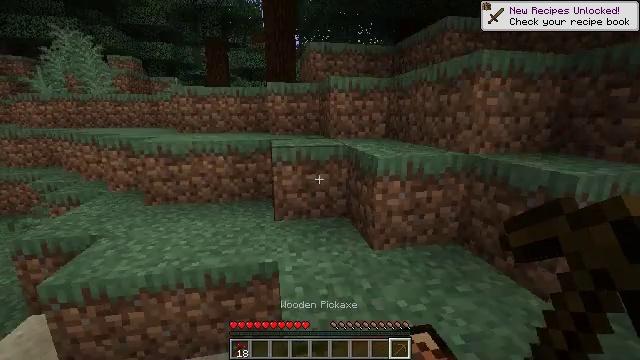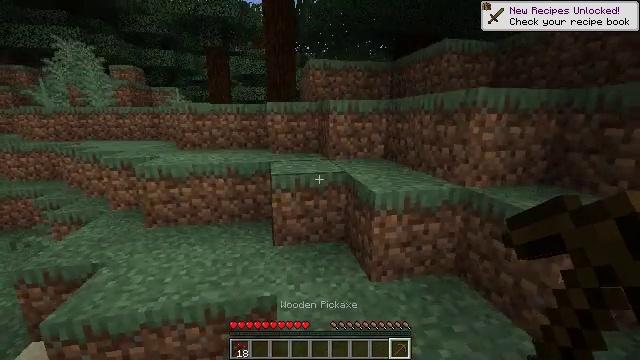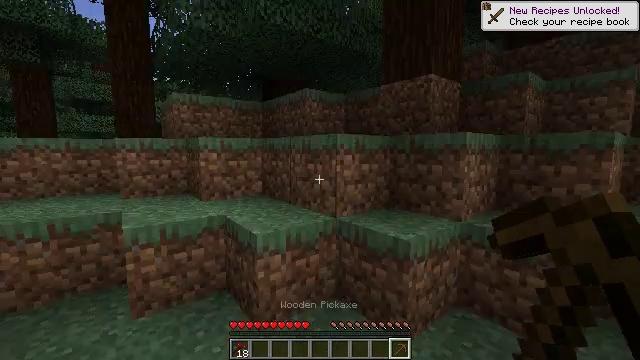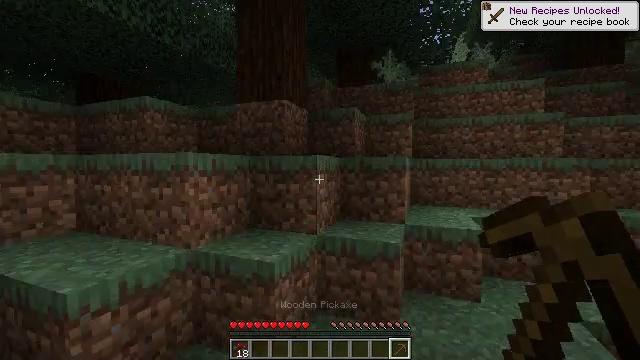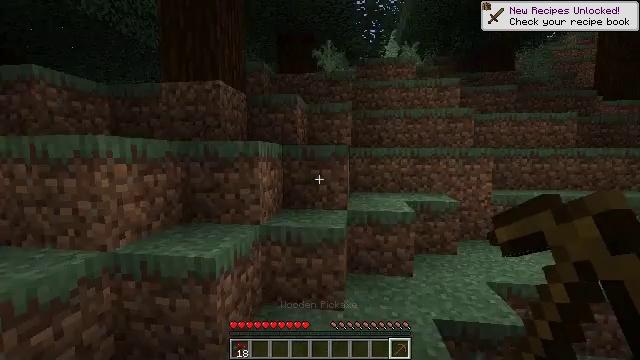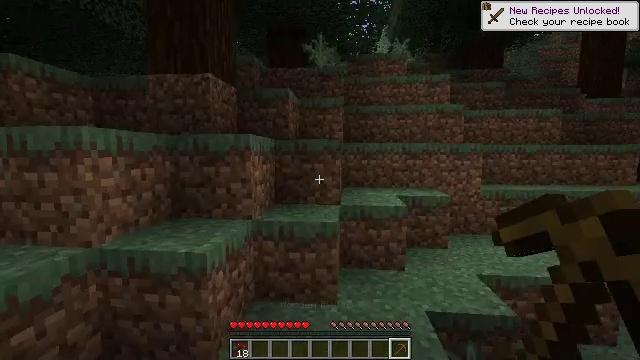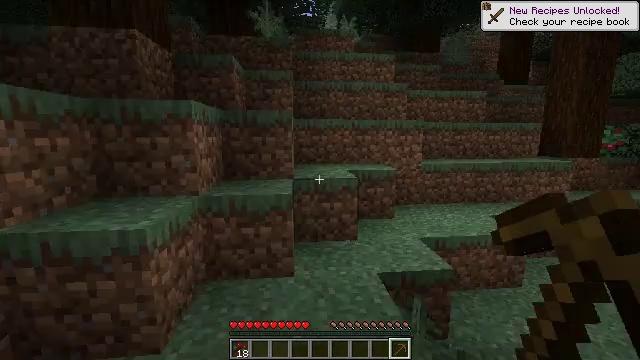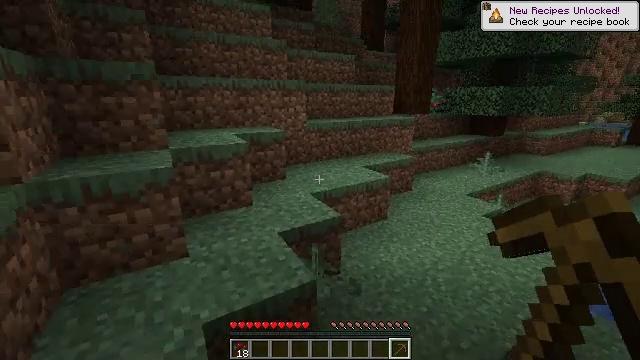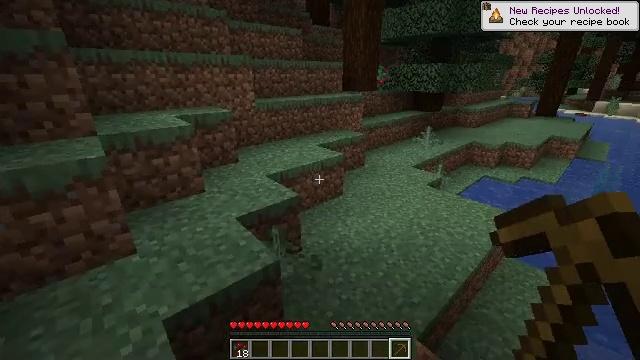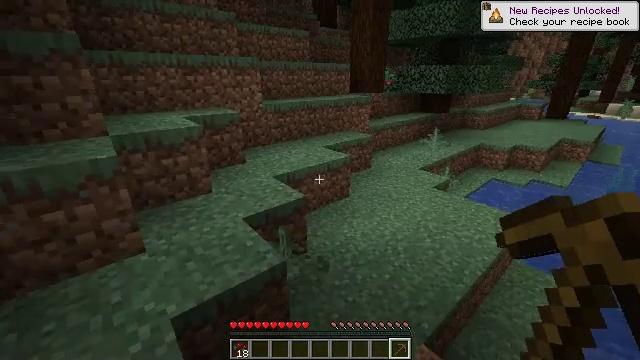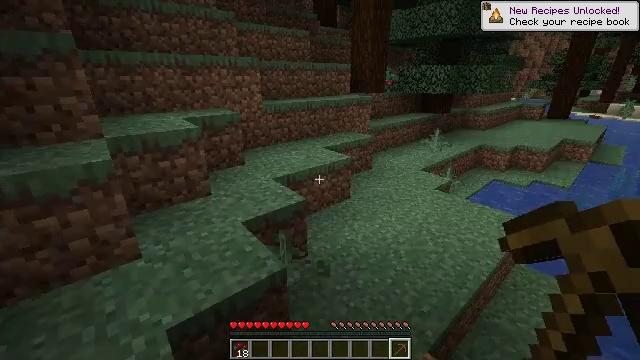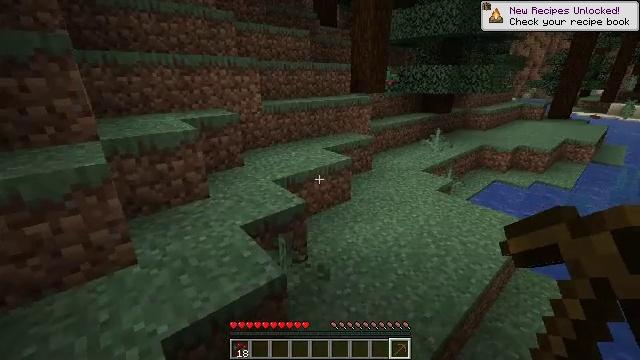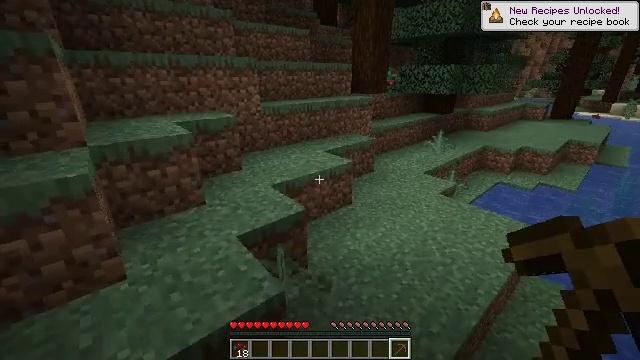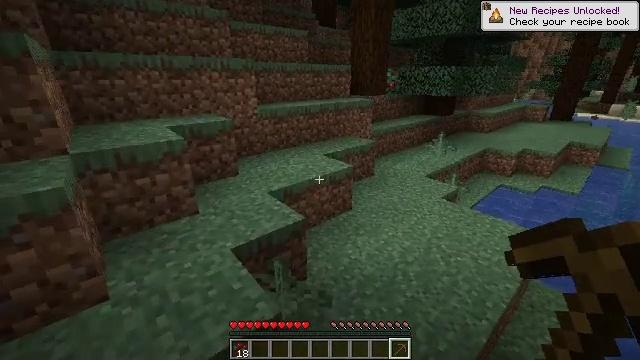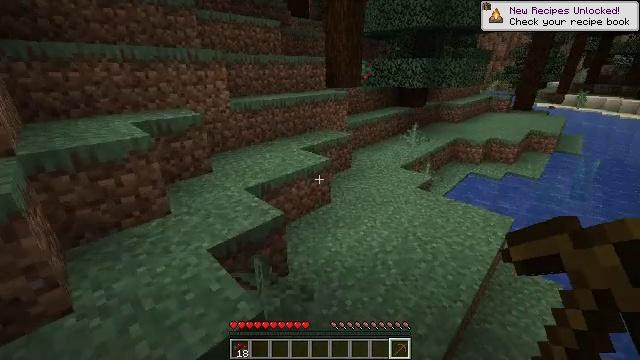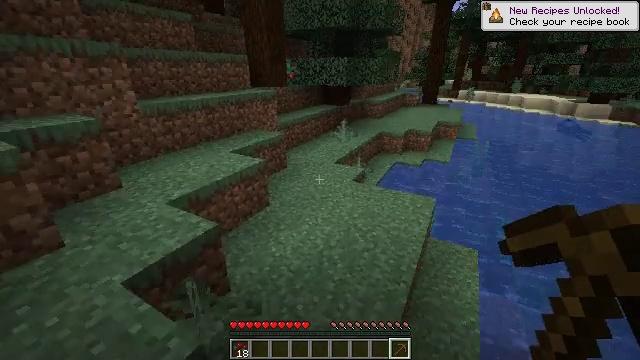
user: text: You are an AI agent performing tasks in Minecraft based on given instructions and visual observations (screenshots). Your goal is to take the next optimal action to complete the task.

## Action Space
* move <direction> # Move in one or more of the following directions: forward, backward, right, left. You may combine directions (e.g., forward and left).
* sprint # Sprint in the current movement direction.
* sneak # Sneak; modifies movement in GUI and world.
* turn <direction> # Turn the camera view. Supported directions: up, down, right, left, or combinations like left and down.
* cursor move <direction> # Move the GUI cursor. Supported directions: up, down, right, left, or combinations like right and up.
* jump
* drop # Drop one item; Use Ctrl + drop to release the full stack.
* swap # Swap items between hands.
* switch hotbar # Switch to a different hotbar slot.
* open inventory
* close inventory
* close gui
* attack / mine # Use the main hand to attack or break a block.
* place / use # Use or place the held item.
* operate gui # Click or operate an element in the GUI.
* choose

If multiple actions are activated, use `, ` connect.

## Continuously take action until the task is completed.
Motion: motion action
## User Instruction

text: Harvest sweet berries by mining the bush.
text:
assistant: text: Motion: move forward, jump
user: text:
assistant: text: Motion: move forward, turn right and up
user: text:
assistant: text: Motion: move forward, turn right and up
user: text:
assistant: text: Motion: turn right and down
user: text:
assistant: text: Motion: turn right
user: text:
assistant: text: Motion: turn right and down
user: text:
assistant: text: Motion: turn right and down
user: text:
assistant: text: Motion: turn right and down
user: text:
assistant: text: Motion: turn left
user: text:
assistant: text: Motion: move forward
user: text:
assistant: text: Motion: move forward
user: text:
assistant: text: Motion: move forward
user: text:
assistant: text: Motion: no_op
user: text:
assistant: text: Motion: turn right and down
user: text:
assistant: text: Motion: move forward, turn right
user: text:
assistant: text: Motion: move forward, turn right
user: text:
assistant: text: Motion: move forward, turn right
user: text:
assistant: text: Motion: move forward
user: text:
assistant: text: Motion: move forward
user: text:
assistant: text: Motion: move forward
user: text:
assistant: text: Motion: move forward
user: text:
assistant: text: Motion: move forward
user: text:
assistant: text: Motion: move forward
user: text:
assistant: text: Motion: no_op
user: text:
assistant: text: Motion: no_op
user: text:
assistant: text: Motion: no_op
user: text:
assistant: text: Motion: move forward
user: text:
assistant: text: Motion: move forward
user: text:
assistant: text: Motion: no_op
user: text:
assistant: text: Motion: no_op